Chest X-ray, PA view. Patient: 34 years old, sex M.
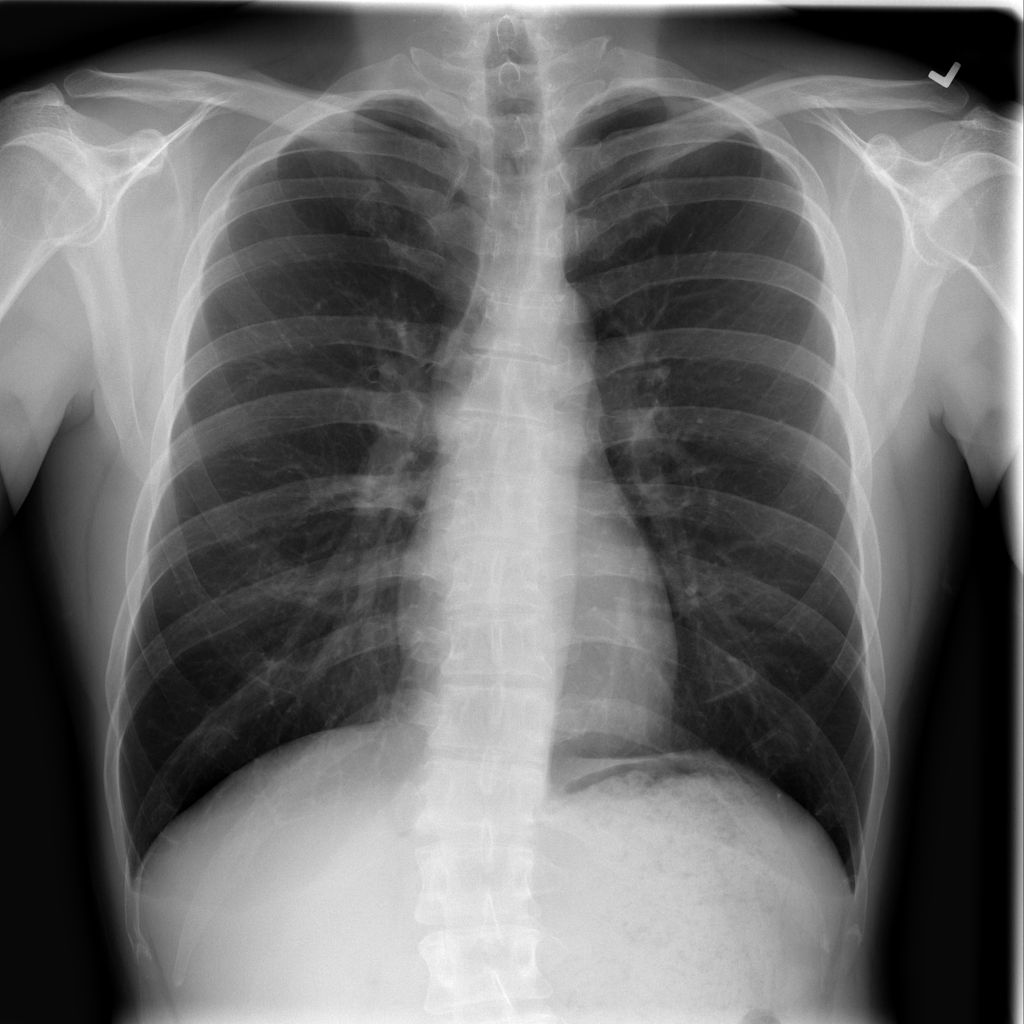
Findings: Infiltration